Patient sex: F
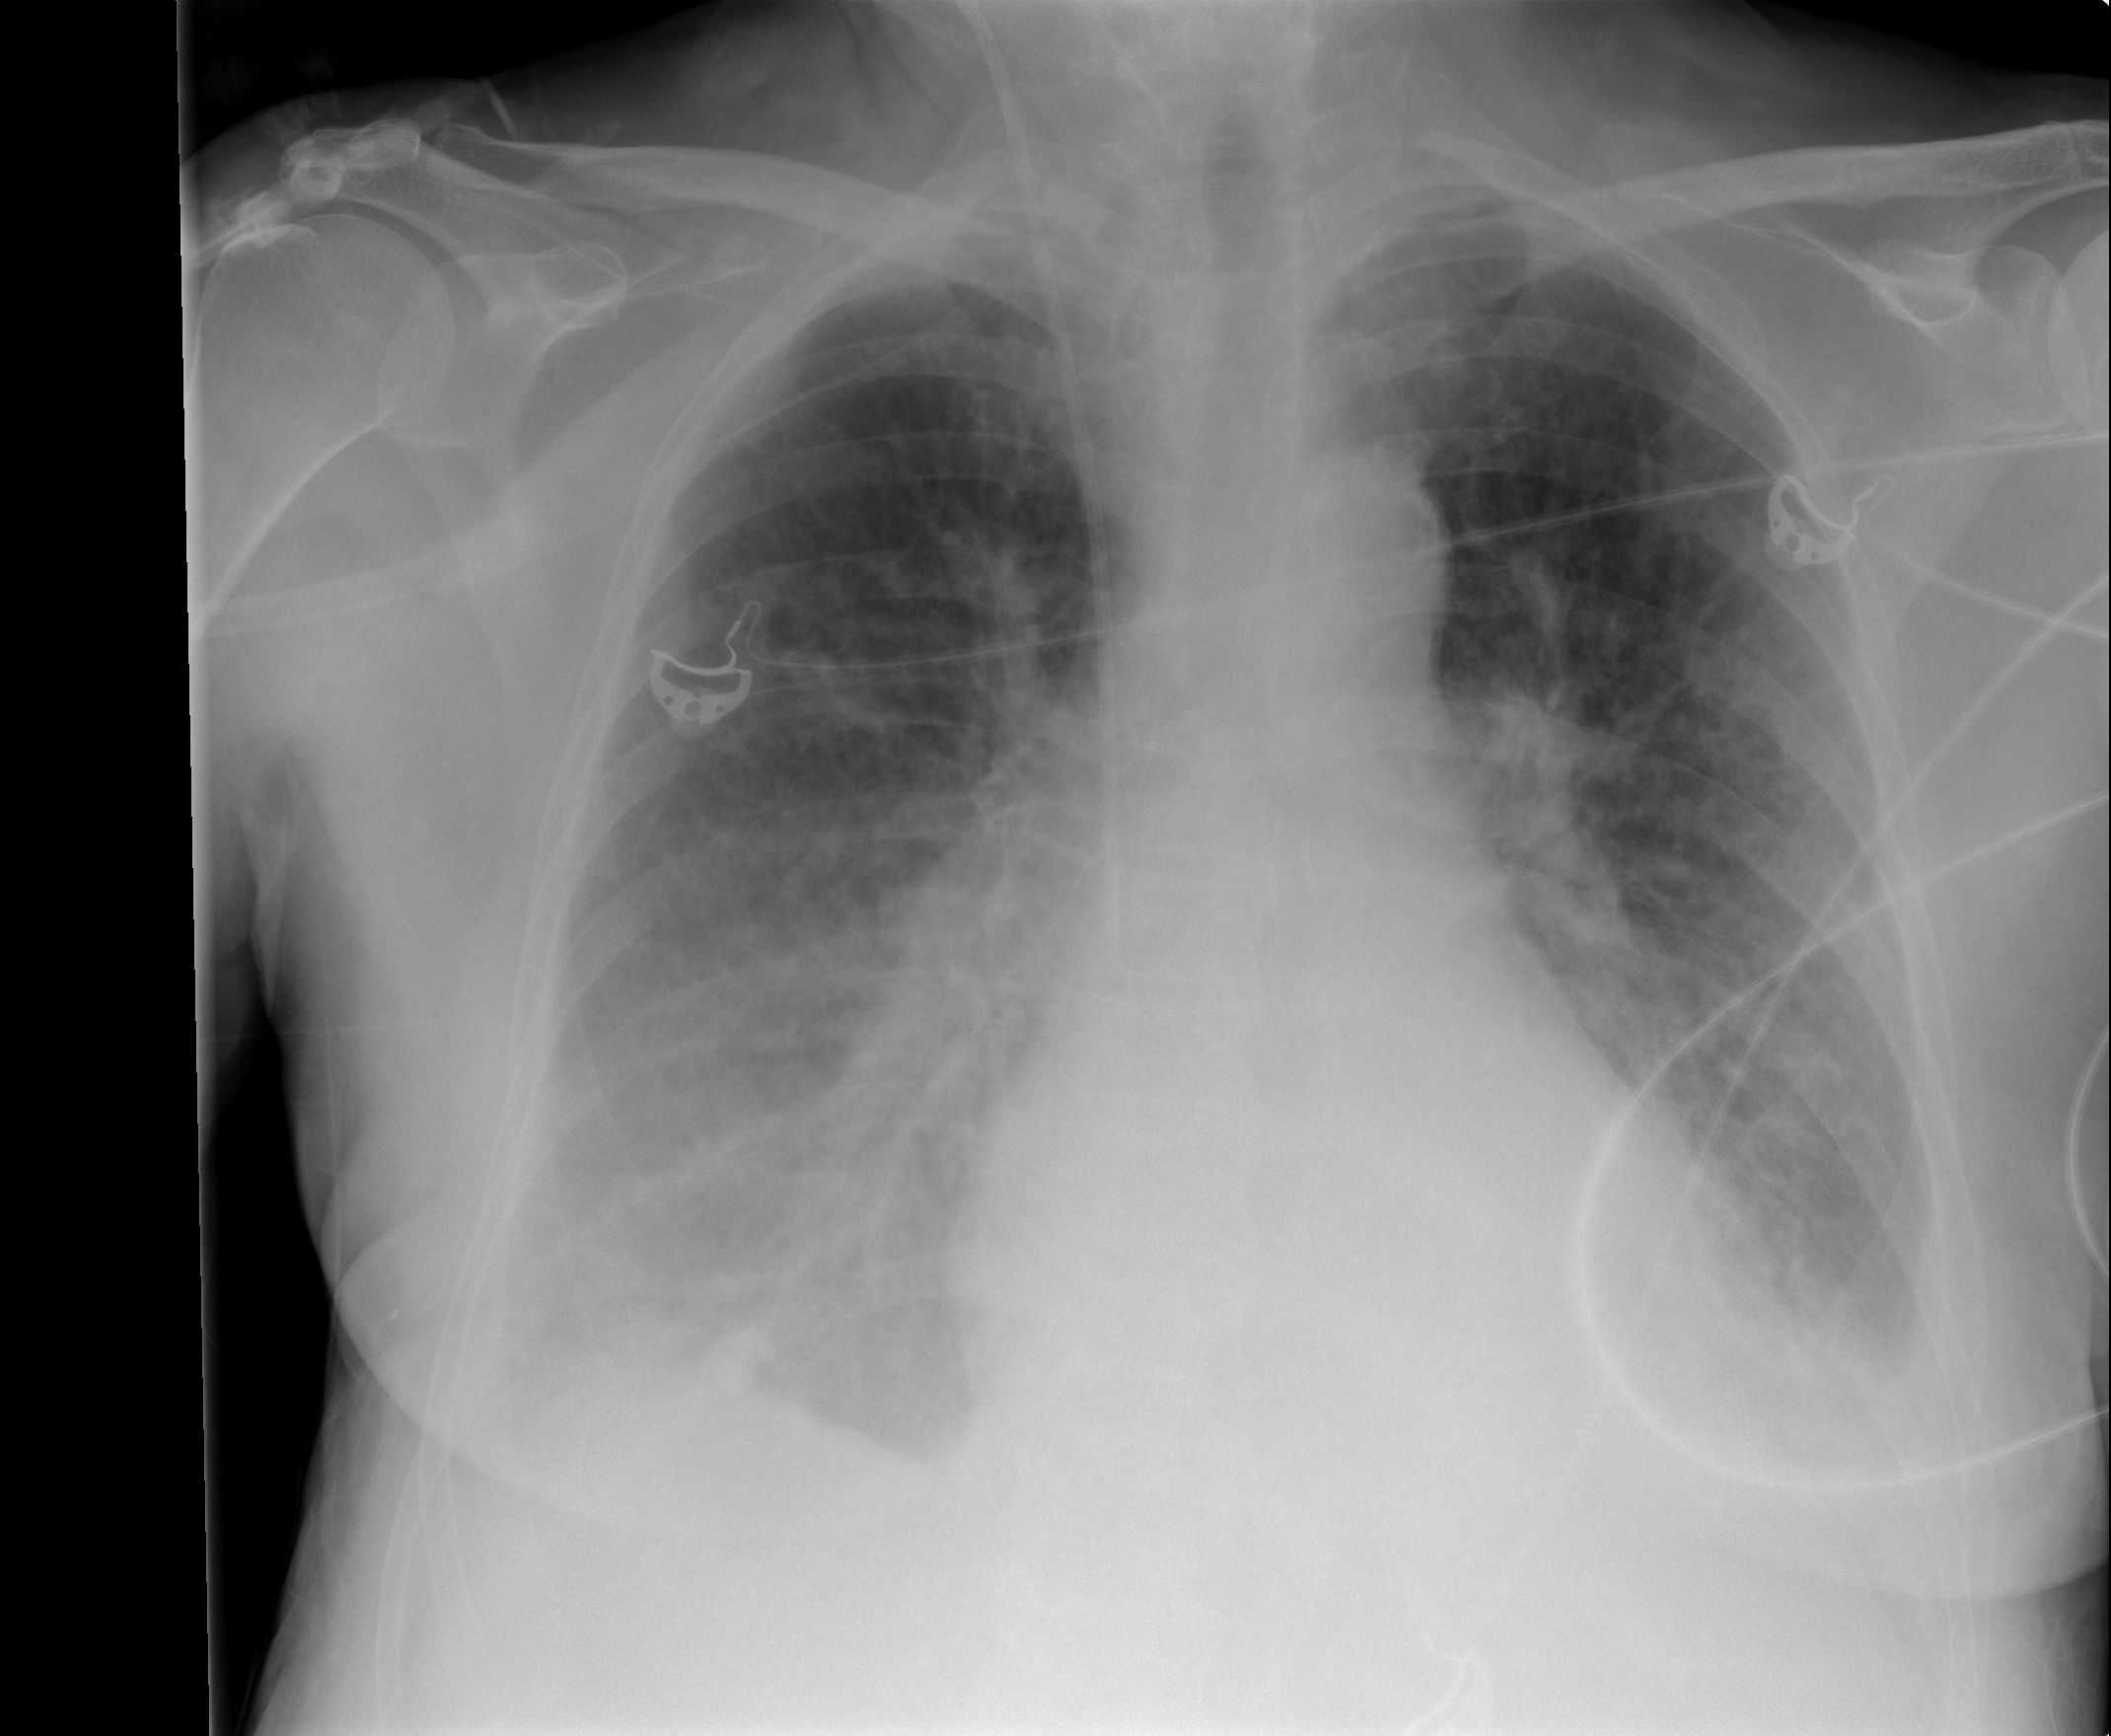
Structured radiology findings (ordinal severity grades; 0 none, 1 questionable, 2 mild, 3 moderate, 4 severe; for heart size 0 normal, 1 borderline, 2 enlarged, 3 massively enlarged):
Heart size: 0
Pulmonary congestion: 2
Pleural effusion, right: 2
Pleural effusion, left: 2
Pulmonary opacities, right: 2
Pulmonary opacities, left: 2
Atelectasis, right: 2
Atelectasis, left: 2